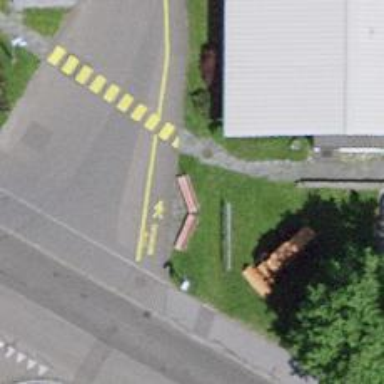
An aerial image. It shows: Red bench.